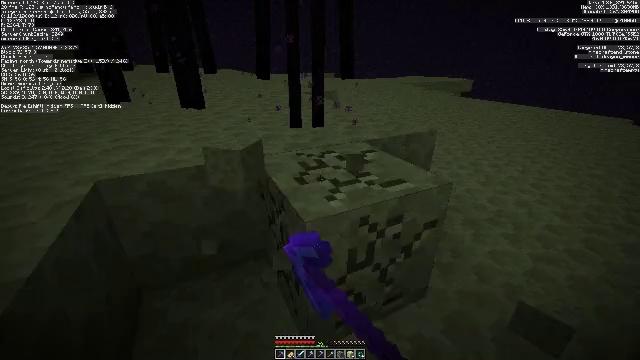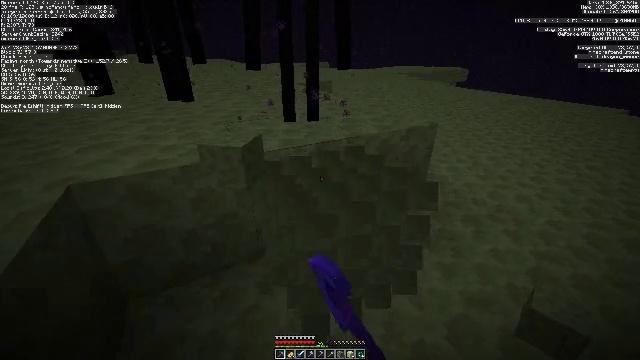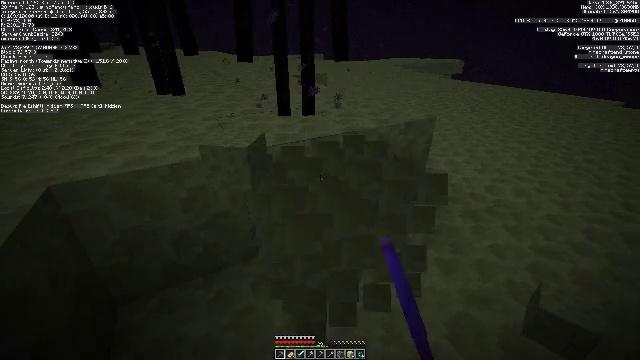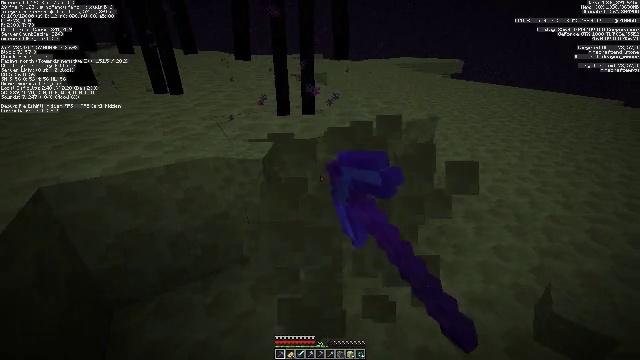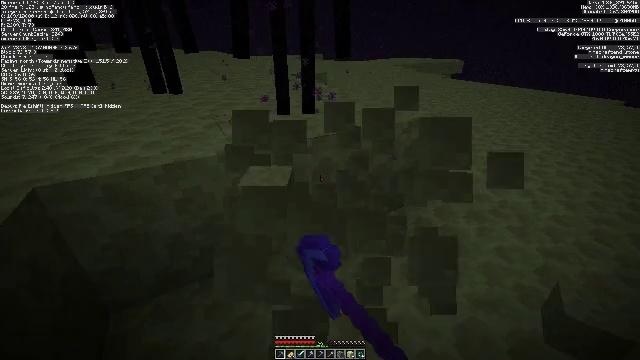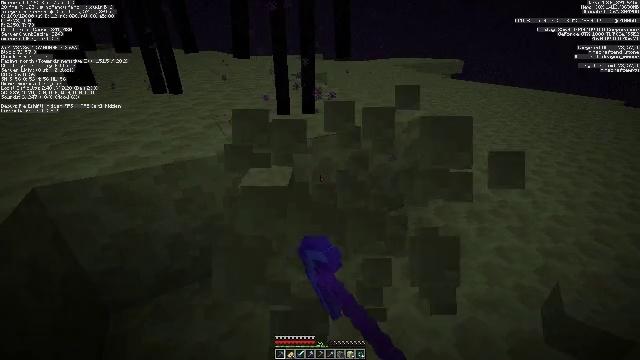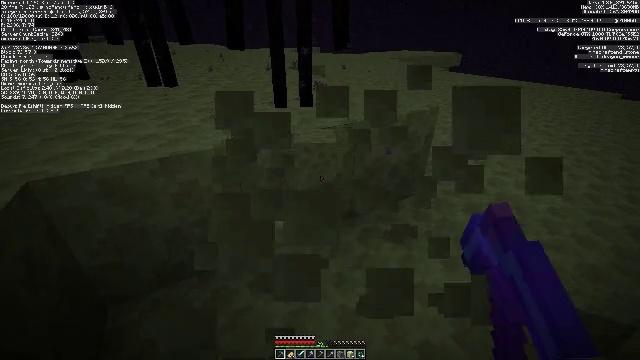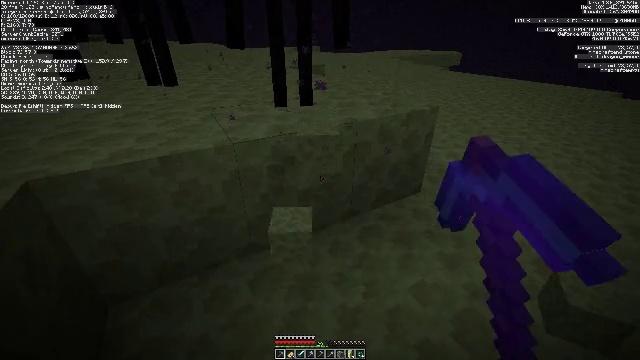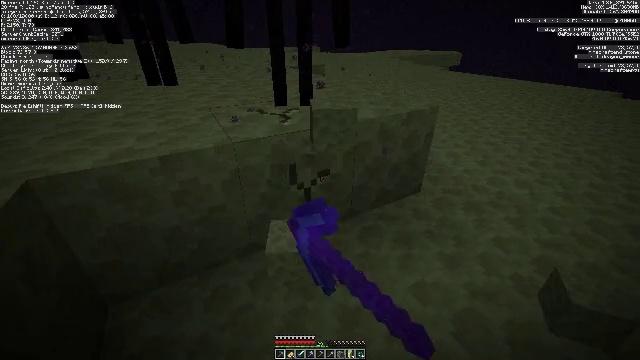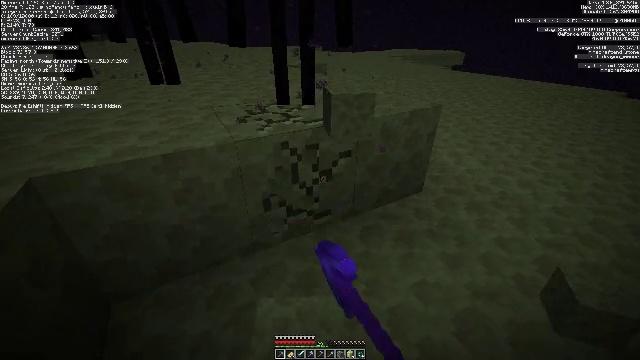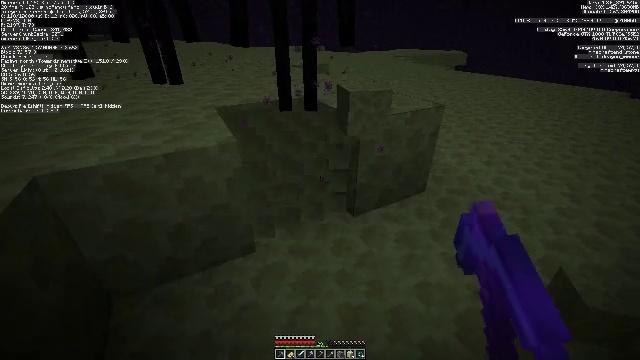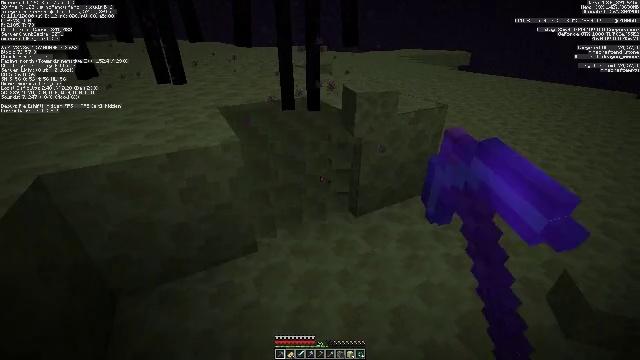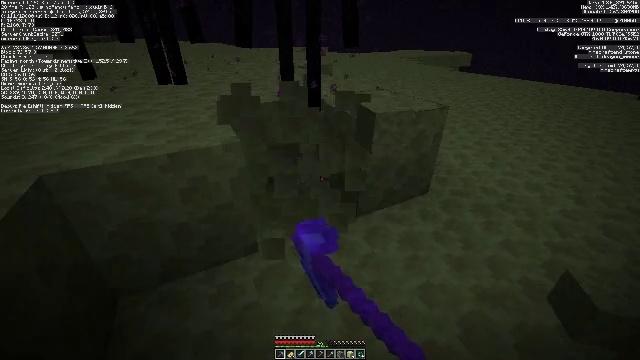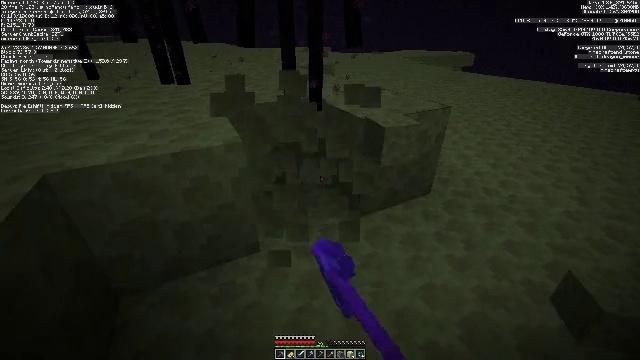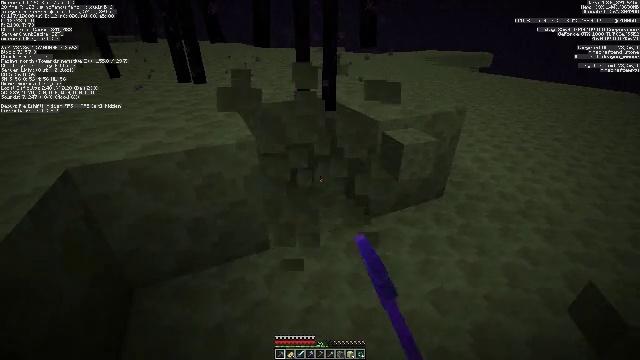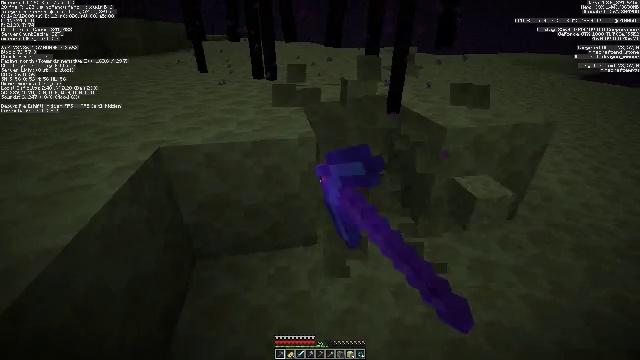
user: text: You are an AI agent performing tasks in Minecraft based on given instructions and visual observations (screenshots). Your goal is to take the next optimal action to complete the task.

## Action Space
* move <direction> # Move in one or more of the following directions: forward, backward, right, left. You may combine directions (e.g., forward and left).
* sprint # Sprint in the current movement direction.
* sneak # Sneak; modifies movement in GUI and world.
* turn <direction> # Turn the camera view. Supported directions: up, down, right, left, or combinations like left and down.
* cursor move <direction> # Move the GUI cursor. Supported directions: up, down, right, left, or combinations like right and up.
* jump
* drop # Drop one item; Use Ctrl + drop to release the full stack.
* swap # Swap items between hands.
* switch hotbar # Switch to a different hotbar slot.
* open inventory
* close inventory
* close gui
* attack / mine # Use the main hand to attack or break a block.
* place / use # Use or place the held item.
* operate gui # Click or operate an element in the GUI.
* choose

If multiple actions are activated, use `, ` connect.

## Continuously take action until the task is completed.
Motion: motion action
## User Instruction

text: Extract end stone with a pickaxe.
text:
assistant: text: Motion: turn right and down, attack / mine
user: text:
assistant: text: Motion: turn right and down, attack / mine
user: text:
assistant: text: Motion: attack / mine
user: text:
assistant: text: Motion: attack / mine
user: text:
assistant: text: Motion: attack / mine
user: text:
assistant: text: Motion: turn down, attack / mine
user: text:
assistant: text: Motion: attack / mine
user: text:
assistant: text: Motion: attack / mine
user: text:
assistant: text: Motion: attack / mine
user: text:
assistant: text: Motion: attack / mine
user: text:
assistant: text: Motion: attack / mine
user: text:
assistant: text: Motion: attack / mine
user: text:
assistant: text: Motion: attack / mine
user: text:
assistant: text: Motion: turn left, attack / mine
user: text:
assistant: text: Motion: turn left, attack / mine
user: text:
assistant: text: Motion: turn left, attack / mine
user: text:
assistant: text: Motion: turn left, attack / mine
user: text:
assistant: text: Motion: attack / mine
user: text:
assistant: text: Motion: attack / mine
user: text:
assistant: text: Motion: attack / mine
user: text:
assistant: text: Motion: attack / mine
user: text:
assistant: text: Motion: turn right, attack / mine
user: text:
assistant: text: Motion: turn right, attack / mine
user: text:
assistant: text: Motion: move right, turn right and up, attack / mine
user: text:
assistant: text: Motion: move forward and move right, turn right, attack / mine
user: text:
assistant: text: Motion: move forward and move right, attack / mine
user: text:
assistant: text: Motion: move forward, attack / mine
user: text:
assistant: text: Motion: move forward, attack / mine
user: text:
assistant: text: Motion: attack / mine
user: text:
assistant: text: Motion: turn down, attack / mine